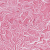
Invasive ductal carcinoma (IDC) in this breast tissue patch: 0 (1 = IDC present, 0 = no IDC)